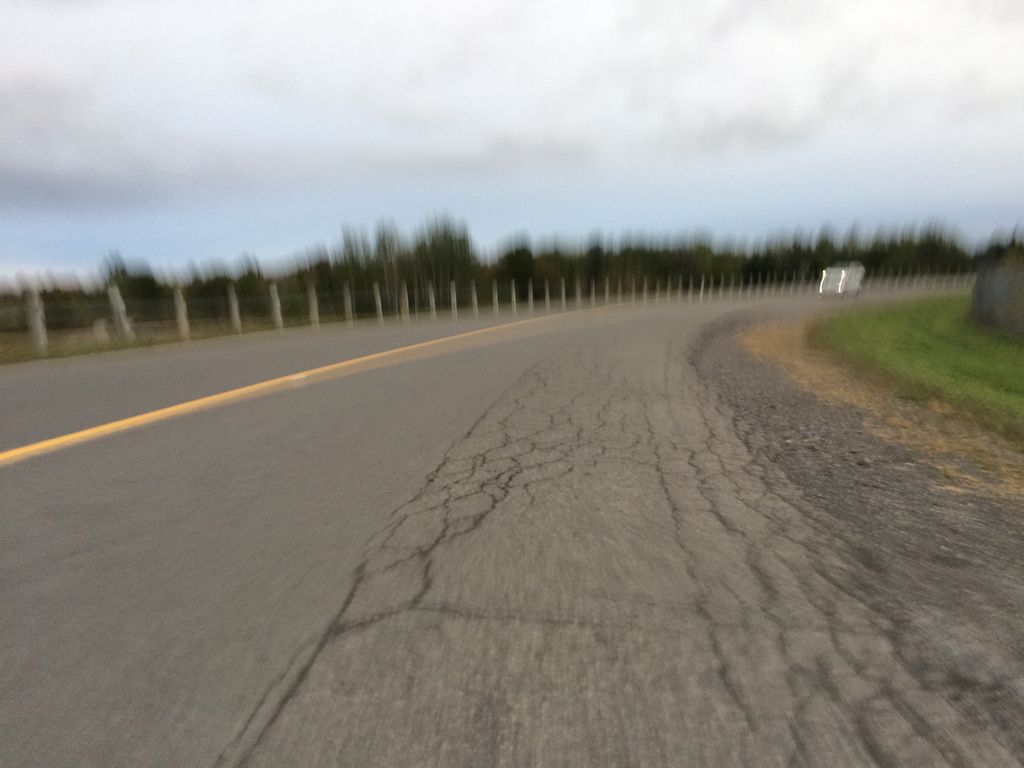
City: ottawa-gatineau